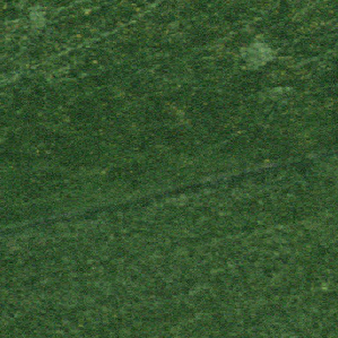
Label: other